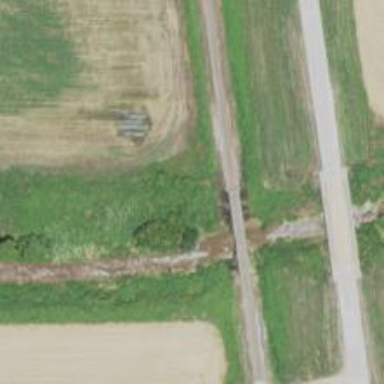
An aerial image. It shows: Asphalt cycleway running alongside abandoned railway.